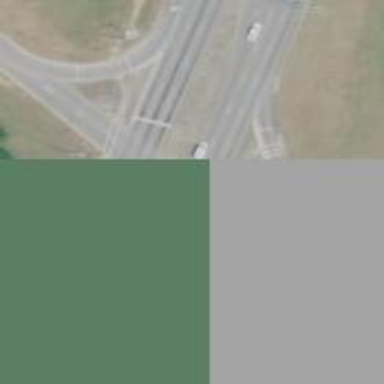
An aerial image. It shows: Motorway link.